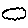
Label: cloud